Question: Copy button from Label.
I have code for the calculator but I can not figure out how to do it so that when I click on the button, the number with the Label is copied.
Or how can I make it so that when I press long it appears to copy:
"
'''
import UIKit
class ViewController: UIViewController {
@IBOutlet weak var displayResultLabel: UILabel!
var stillTyping = false
var dotIsPlaced = false
var firstOperand: Double = 0
var secondOperand: Double = 0
var operationSign: String = ""
var currentInput: Double {
get {
return Double (displayResultLabel.text!)!
}
set {
let value = "\(newValue)"
let ValueArray = (value.components(separatedBy:"."))
if ValueArray[1] == "0" {
displayResultLabel.text = "\(ValueArray[0])"
} else {
displayResultLabel.text = "\(newValue)"
}
stillTyping = false
}
}
@IBAction func numberPressed(_ sender: UIButton) {
let number = sender.currentTitle!
if stillTyping {
if (displayResultLabel.text?.characters.count)! < 20 {
displayResultLabel.text = displayResultLabel.text! + number
}
} else {
displayResultLabel.text = number
stillTyping = true
}
}
@IBAction func twoOperandsSignPressed(sender: UIButton) {
operationSign = sender.currentTitle!
firstOperand = currentInput
stillTyping = false
dotIsPlaced = false
}
func operateWithTwoOperands(operation: (Double, Double) -> Double) {
currentInput = operation(firstOperand, secondOperand)
stillTyping = false
}
@IBAction func equalitySignPressed(sender: UIButton) {
if stillTyping {
secondOperand = currentInput
}
dotIsPlaced = false
switch operationSign {
case "+":
operateWithTwoOperands{$0 + $1}
case "-":
operateWithTwoOperands{$0 - $1}
case "x":
operateWithTwoOperands{$0 * $1}
case "/":
operateWithTwoOperands{$0 / $1}
default: break
}
}
@IBAction func dotButtonPressed(_ sender: UIButton) {
if stillTyping && !dotIsPlaced {
displayResultLabel.text = displayResultLabel.text! + "."
dotIsPlaced = true
} else if !stillTyping && !dotIsPlaced {
displayResultLabel.text = "0."
}
}
}
'''
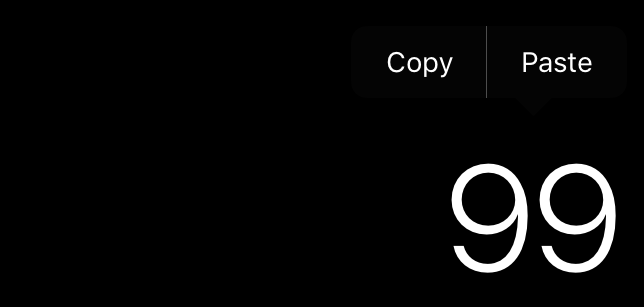
Answer: I will answer both of your questions.
How to press a button that can copy the text that is being displayed on the 'UILabel'?
'''
@IBAction func yourButtonAction(_ sender: UIButton) {
UIPasteboard.general.string = yourLabel.text
}
'''
How to long-press on the 'UILabel' that shows the "Copy" action?
To make 'UILabel' copyable we need to create a custom class that is a subclass of 'UILabel'. Temporarily called 'CopyableLabel':
'''
import UIKit
class CopyableLabel: UILabel {
override var canBecomeFirstResponder: Bool { return true }
override init(frame: CGRect) {
super.init(frame: frame)
sharedInit()
}
required init?(coder aDecoder: NSCoder) {
super.init(coder: aDecoder)
sharedInit()
}
override func copy(_ sender: Any?) {
UIPasteboard.general.string = text
UIMenuController.shared.setMenuVisible(false, animated: true)
}
override func canPerformAction(_ action: Selector, withSender sender: Any?) -> Bool {
return action == #selector(copy(_:))
}
}
// MARK: Actions methods
extension CopyableLabel {
func longPressGestureActionHandler(_ sender: UILongPressGestureRecognizer) {
becomeFirstResponder()
let menu = UIMenuController.shared
if !menu.isMenuVisible {
menu.setTargetRect(bounds, in: self)
menu.setMenuVisible(true, animated: true)
}
}
}
// MARK: Helper methods
extension CopyableLabel {
func sharedInit() {
isUserInteractionEnabled = true
addGestureRecognizer(UILongPressGestureRecognizer(target: self, action: #selector(longPressGestureActionHandler(_:))))
}
}
'''
And use a 'CopyableLabel' instead of a pure 'UILabel':
'''
let yourLabel: CopyableLabel = CopyableLabel()
'''
If you use the Interface Builder, make sure you've defined the base class of your Label:
<URL>